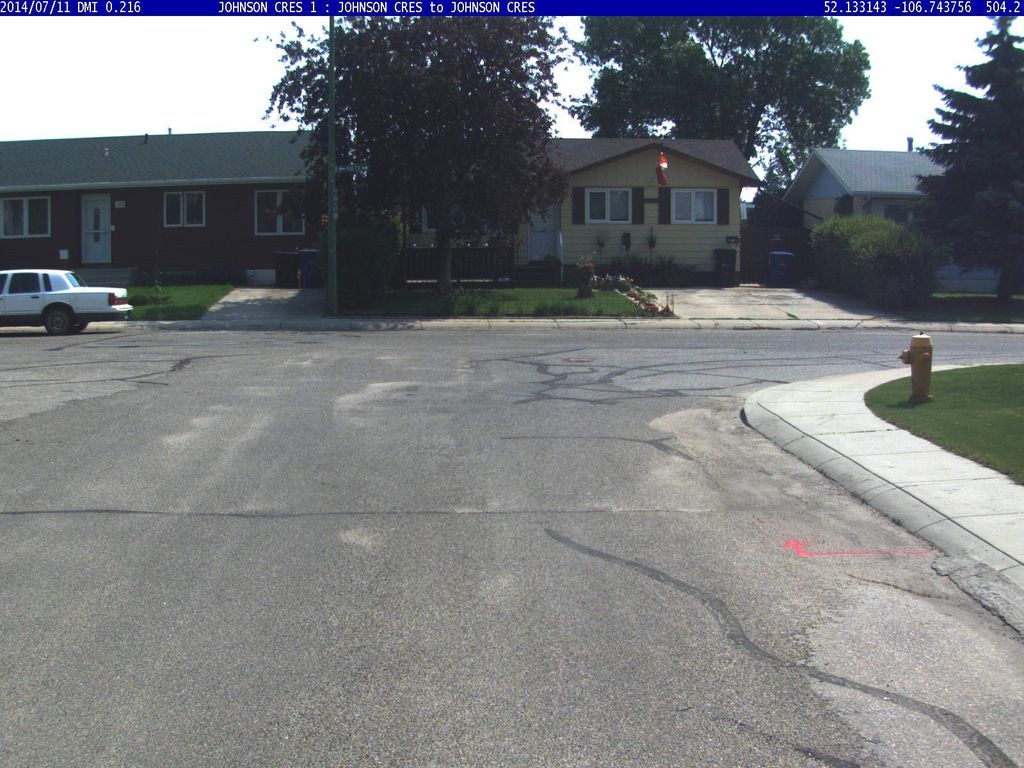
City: saskatoon